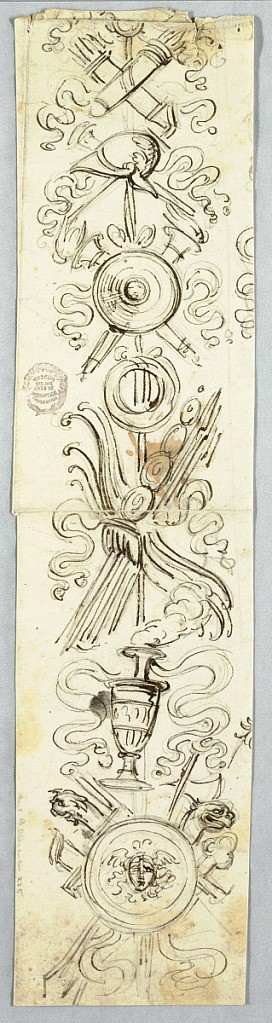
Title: Design for a Trophy
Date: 1800–1825
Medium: Pencil, pen and ink on paper
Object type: Drawing
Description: Vertical rectangle showing designs for military trophies: shields, bows, arrows, quivers and a helmet bound with ribbons.